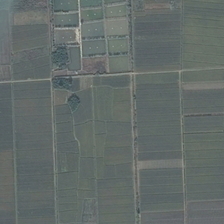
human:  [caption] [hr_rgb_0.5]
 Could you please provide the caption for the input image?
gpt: the dark green farmland and some latticed ponds are separated by the roads .

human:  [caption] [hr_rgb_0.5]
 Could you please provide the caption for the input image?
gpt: this dark green farmland  is neatly separated by straight roads .

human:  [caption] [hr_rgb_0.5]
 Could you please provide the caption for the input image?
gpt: the dark green farmland and some latticed ponds are separated by the roads .

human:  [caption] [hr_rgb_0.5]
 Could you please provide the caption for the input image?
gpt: there are dark green farmland with some ponds .

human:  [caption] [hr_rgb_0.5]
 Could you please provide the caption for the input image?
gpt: many pieces of green farmlands are together .